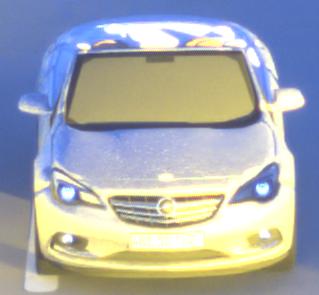
Make: Opel
Model: Cascada 1.4 Turbo
Detailed model: Cascada
Model produced from: 2013/03
Model produced until: 2015/01
Doors: 2
Color: white
Road condition: dry road
Daytime: sunrise or sunset
Contrast: high contrast